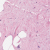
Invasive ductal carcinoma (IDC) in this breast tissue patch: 0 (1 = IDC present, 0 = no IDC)